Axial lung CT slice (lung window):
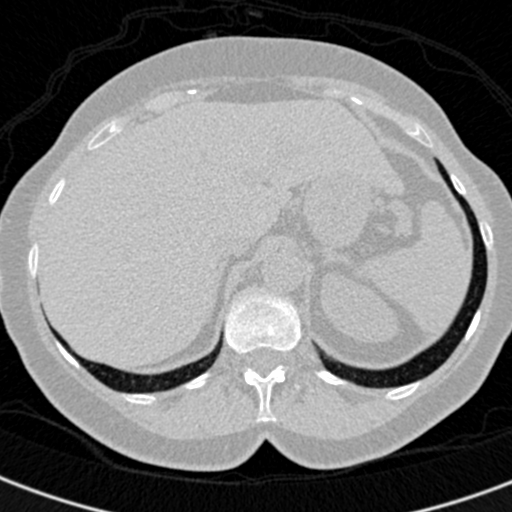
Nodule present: no